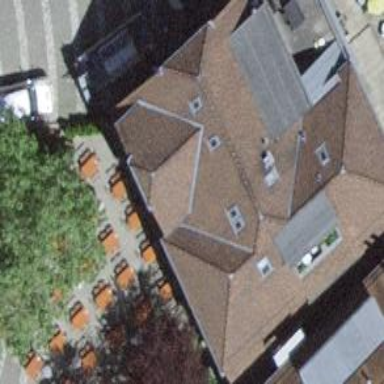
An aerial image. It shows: Restaurant.